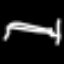
Label: bed